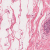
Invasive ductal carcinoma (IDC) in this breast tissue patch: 0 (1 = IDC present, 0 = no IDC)